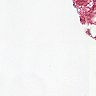
Metastatic tissue present: no